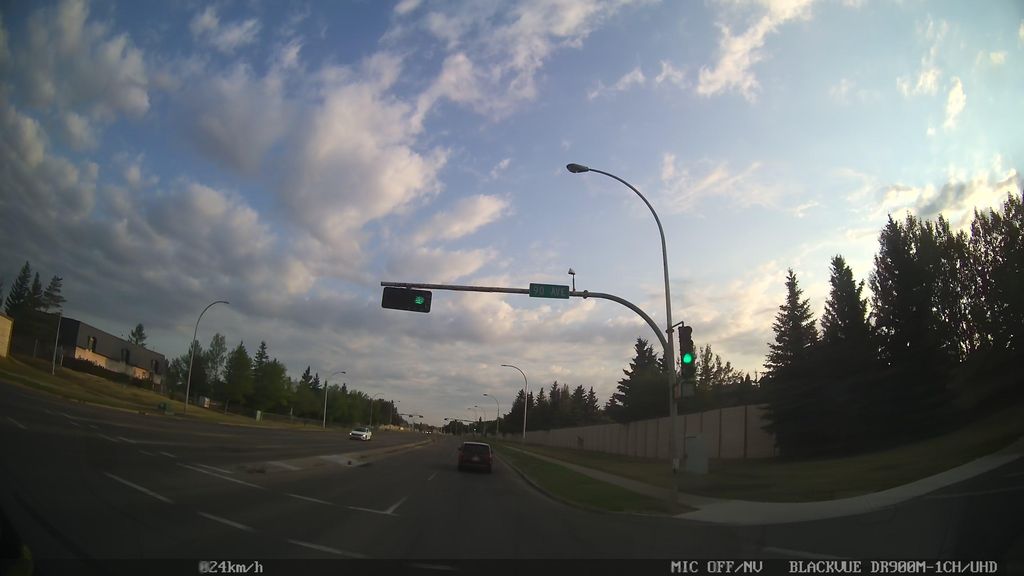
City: edmonton